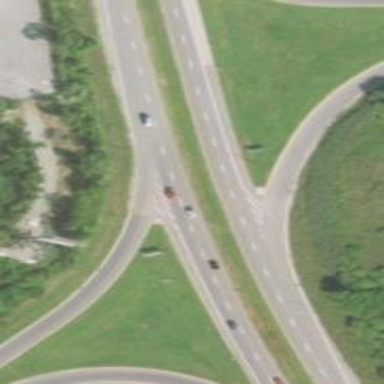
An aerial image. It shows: Asphalt motorway link.